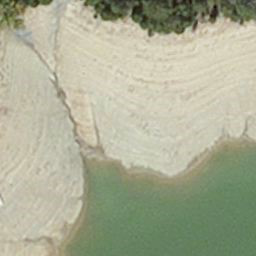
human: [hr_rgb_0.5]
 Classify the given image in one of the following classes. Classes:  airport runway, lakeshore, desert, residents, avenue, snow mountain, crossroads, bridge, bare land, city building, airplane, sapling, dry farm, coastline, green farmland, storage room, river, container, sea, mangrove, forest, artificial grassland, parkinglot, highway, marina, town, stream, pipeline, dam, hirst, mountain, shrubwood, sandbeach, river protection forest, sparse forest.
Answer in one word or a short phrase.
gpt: hirst